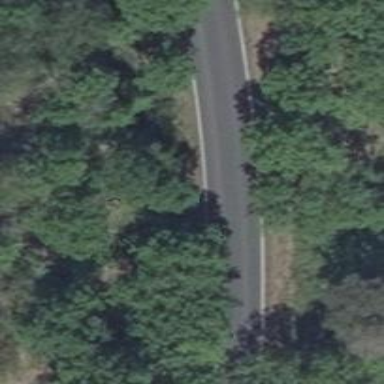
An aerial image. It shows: Tertiary road with asphalt surface.